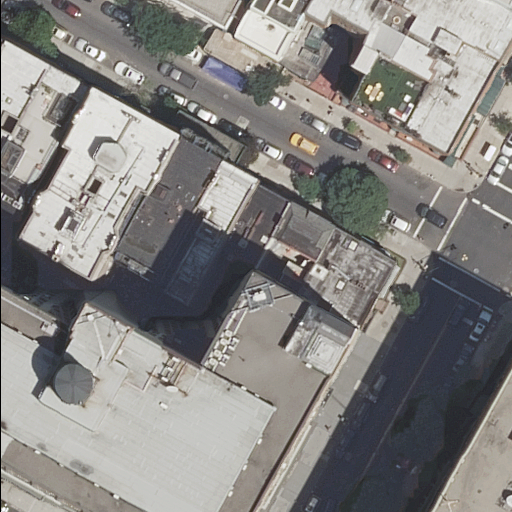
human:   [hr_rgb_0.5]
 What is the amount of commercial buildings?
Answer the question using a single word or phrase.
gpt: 0

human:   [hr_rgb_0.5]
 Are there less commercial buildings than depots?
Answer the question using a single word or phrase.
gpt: no

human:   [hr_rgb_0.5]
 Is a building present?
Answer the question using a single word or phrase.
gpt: yes

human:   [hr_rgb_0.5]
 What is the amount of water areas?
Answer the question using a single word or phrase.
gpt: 0

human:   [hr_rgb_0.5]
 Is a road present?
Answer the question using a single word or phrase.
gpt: yes

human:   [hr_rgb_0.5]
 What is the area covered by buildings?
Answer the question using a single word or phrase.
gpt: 5937m2

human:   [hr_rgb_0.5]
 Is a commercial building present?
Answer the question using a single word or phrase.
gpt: no

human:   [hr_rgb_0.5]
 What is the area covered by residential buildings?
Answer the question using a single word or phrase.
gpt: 5716m2

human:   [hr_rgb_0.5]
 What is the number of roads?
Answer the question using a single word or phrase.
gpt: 4

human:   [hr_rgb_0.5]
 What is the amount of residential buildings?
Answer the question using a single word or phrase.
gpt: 15

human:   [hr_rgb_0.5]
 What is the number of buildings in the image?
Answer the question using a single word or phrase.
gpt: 16

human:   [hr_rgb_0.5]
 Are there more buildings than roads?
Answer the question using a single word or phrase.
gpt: yes

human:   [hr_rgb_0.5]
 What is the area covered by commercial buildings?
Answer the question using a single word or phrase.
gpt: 0m2

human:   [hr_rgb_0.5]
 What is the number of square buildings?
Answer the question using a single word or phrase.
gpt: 0

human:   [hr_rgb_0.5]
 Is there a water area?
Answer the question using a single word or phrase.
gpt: no

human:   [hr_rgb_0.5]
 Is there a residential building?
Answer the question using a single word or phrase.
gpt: yes

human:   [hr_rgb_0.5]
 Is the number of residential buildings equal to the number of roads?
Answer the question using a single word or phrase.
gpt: no

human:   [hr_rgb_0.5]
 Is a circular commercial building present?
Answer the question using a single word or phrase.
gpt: no

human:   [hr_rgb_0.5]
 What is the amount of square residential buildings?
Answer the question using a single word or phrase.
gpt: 0

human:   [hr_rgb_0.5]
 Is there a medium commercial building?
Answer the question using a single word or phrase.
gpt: no

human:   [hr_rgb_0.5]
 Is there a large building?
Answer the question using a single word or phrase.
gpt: yes

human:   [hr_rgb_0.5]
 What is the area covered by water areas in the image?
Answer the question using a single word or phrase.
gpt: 0m2

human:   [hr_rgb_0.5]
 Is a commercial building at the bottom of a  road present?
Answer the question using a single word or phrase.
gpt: no

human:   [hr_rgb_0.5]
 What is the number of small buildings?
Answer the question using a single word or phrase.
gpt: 4

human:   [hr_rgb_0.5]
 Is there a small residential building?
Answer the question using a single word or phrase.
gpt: yes

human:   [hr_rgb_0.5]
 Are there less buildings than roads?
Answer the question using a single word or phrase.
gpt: no

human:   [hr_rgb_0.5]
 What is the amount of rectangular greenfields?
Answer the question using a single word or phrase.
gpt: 0

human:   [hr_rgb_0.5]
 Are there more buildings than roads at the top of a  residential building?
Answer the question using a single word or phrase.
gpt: yes

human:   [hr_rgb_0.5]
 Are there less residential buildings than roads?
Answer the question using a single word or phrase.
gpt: no

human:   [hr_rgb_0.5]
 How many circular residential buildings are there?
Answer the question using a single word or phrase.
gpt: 0

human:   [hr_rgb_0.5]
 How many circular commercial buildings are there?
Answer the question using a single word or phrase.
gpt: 0

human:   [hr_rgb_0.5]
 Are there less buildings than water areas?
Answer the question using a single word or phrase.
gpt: no

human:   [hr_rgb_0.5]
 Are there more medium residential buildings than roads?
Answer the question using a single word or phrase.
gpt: yes

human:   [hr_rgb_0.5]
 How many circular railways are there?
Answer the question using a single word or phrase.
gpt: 0

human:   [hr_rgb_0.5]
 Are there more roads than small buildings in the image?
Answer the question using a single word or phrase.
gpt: no

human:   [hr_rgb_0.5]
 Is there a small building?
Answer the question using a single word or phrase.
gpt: yes

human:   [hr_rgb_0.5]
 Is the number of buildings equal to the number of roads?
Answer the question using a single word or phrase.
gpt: no

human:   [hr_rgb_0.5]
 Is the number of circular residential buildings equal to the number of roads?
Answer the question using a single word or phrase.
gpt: no

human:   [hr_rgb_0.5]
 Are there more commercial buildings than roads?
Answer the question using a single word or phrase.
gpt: no

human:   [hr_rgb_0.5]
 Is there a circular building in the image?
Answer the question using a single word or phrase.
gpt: no

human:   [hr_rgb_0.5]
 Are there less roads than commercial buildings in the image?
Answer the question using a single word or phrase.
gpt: no

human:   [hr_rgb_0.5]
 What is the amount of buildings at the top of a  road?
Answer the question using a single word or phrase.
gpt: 14

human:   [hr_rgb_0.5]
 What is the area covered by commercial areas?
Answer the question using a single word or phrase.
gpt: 0m2

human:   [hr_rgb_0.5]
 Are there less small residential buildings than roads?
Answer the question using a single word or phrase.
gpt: no

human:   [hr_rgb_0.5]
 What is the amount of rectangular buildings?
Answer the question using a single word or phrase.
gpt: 12

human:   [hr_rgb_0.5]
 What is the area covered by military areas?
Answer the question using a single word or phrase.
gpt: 0m2

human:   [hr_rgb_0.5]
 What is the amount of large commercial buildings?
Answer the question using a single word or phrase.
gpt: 0

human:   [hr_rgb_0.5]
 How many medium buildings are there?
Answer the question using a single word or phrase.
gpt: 9

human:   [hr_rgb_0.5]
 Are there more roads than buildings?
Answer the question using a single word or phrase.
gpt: no

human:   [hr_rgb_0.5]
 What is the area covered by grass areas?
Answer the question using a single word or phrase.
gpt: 0m2

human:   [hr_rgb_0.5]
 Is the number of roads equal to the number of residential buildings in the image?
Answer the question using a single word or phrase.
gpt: no

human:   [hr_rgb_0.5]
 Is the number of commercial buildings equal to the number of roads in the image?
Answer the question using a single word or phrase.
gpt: no

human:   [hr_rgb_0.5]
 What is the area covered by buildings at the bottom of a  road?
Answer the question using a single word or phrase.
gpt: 3939m2

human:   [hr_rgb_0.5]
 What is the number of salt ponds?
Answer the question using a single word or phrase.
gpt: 0

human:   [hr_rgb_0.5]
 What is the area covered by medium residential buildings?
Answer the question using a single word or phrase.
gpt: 1542m2

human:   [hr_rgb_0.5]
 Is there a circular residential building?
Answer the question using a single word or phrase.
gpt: no

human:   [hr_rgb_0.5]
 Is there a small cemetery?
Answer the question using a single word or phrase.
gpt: no

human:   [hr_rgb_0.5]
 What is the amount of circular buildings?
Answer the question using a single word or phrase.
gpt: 0

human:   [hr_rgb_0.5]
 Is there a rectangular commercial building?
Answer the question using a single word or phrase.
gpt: no

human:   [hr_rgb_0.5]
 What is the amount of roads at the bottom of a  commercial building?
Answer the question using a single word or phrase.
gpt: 0

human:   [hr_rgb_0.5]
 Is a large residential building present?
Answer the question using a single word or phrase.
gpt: yes

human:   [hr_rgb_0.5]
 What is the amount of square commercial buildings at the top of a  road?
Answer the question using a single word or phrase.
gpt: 0

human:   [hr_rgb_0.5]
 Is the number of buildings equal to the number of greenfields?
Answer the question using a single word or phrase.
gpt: no

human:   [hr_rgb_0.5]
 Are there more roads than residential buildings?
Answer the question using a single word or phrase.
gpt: no